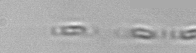
Label: Skeletonema